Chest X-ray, PA view. Patient: 46 years old, sex M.
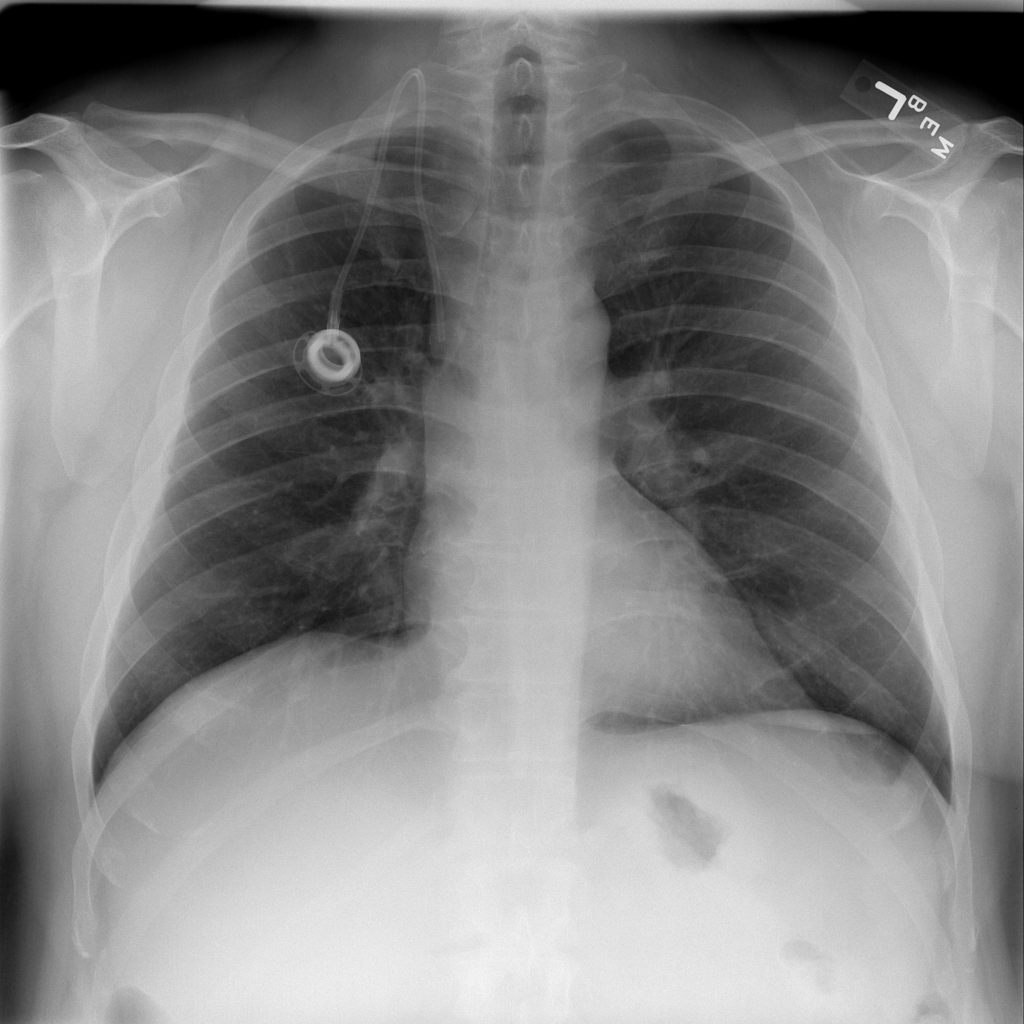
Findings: No Finding